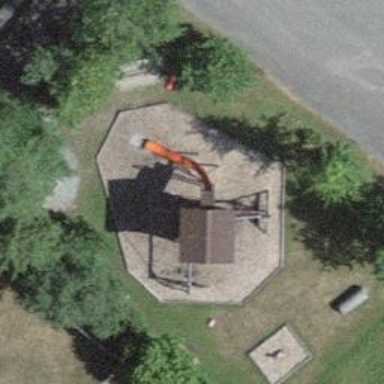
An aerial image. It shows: Playground area for leisure activities on the land.